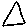
Label: triangle